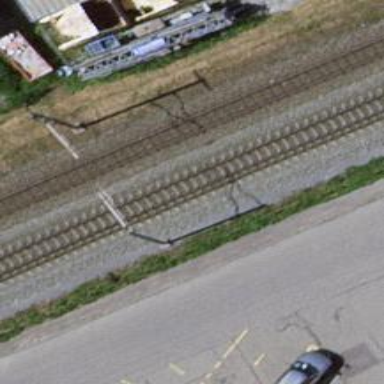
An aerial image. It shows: Single railway track with electrified contact line.